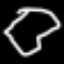
Label: octagon